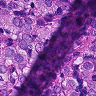
Metastatic tissue present: yes